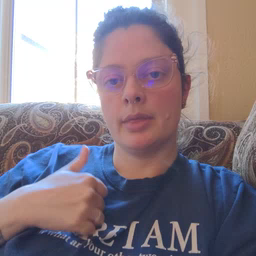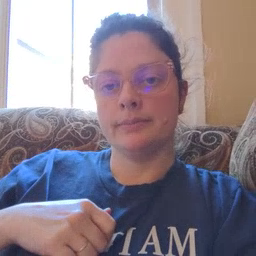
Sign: after